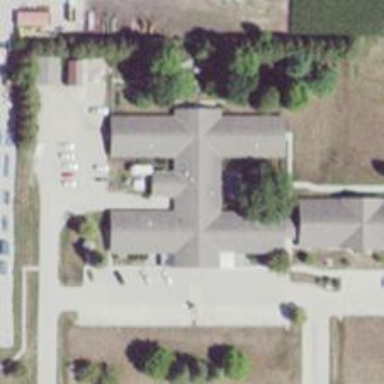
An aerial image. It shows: Nursing home.